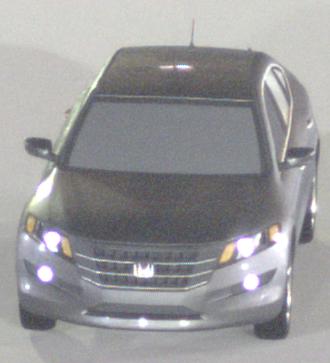
Make: Honda
Model: Crosstour
Detailed model: -
Model produced from: 2009
Model produced until: 2012
Doors: 4
Color: gray
Road condition: dry road
Daytime: night
Contrast: high contrast